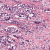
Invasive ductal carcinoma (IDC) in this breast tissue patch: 1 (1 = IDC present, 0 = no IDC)